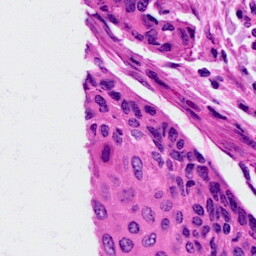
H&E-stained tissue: Cervix